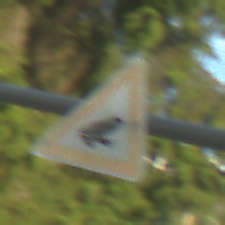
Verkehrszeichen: AmphibienwanderungLinks
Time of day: SunriseSunset
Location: Outdoor (Suburban)
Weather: PartlyCloudy
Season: NotSpecified
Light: Natural